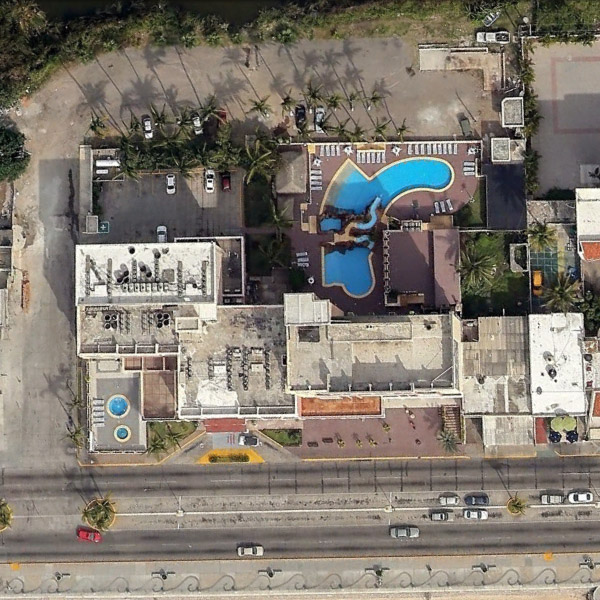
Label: Resort